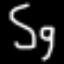
Label: squiggle